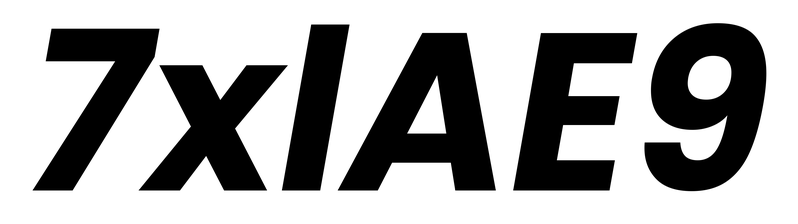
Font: Poppins-BoldItalic